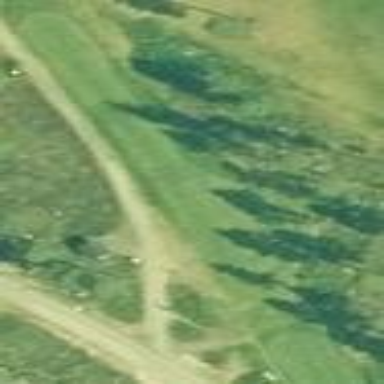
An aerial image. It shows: Golf tee on grassy land.